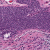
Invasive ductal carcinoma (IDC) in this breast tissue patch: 0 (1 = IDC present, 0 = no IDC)